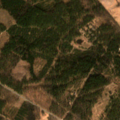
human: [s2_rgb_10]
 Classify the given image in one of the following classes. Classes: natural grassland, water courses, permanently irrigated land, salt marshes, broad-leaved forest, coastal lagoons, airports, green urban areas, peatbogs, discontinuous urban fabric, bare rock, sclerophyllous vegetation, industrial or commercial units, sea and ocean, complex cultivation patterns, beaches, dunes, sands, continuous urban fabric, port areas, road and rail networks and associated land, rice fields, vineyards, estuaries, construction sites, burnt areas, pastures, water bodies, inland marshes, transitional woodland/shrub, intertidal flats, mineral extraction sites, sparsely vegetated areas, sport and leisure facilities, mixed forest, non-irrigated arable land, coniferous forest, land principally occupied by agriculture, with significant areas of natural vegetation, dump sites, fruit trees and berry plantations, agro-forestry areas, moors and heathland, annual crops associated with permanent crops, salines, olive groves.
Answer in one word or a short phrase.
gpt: industrial or commercial units, pastures, coniferous forest, mixed forest